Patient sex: M
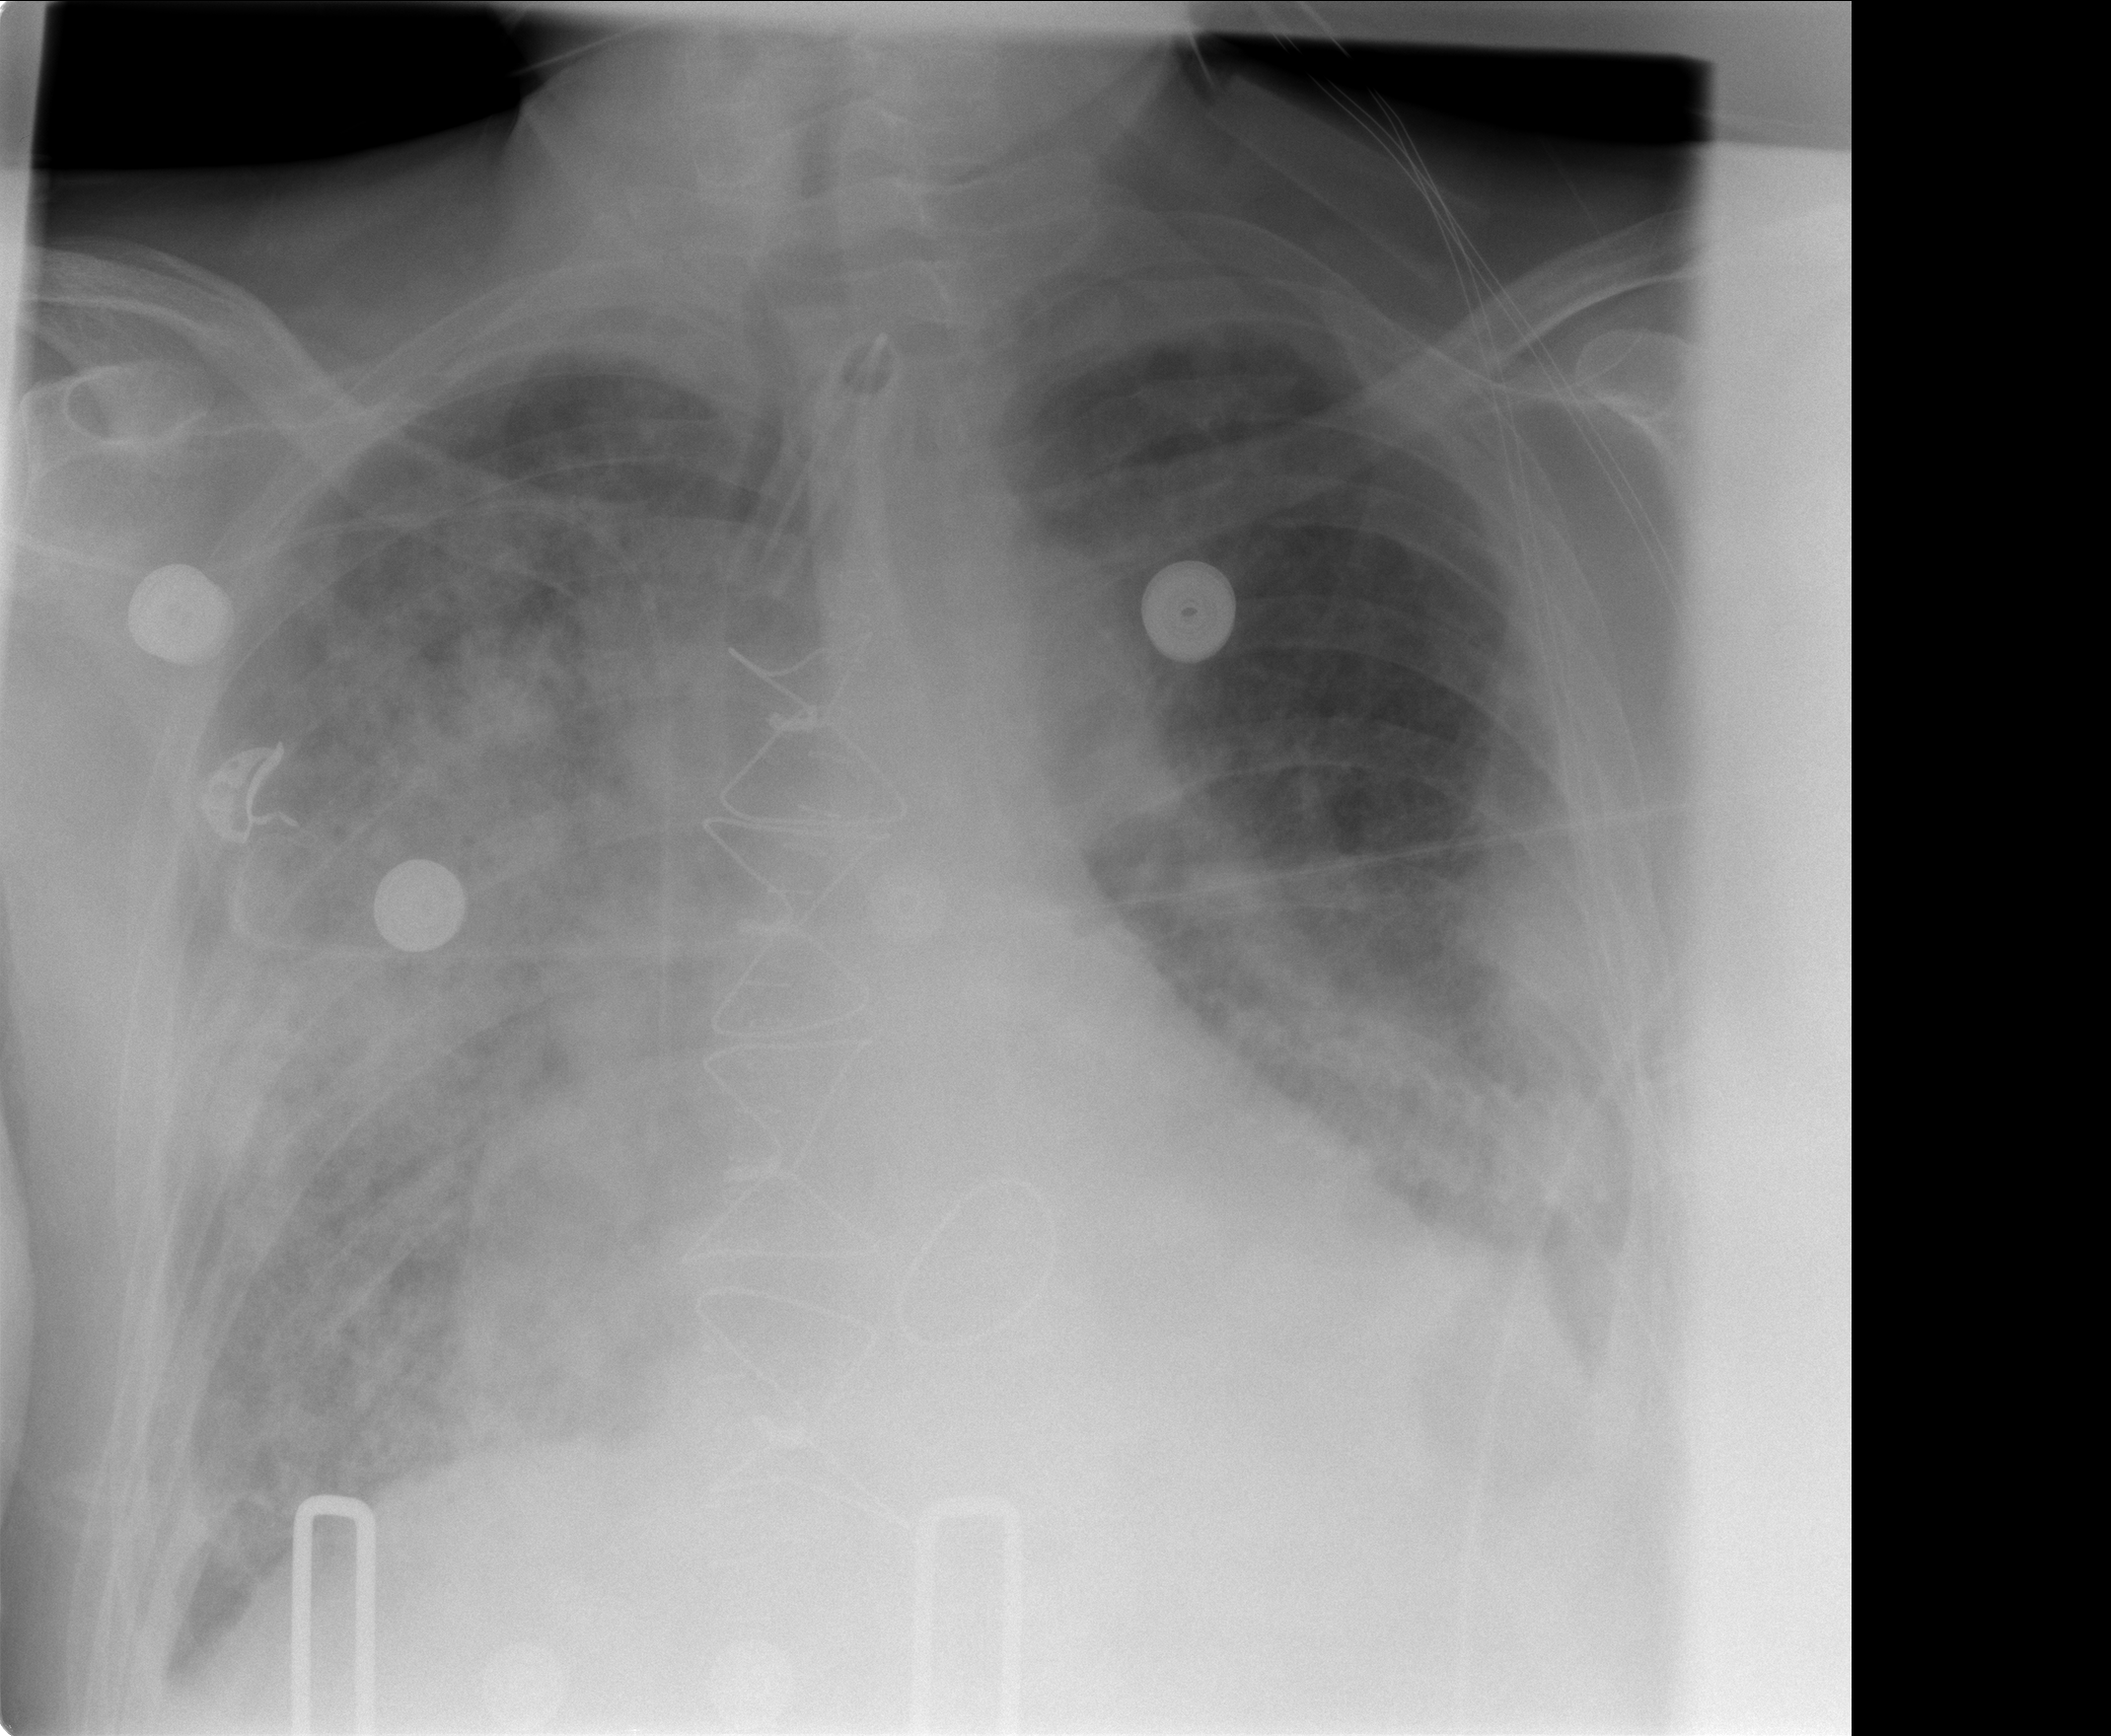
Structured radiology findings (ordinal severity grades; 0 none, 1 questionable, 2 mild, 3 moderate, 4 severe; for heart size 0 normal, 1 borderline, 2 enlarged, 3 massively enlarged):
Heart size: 2
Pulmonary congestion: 3
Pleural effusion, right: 2
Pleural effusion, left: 3
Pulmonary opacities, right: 4
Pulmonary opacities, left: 3
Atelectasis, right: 3
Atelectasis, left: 3